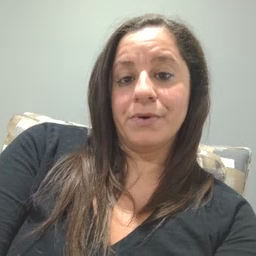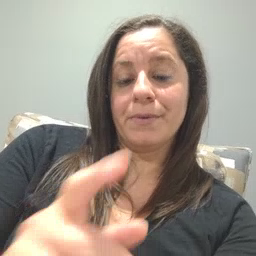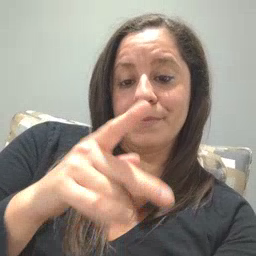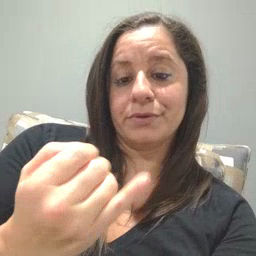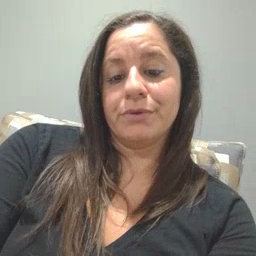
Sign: pajamas